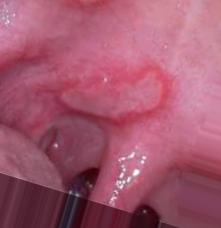
Condition: Mouth Ulcer